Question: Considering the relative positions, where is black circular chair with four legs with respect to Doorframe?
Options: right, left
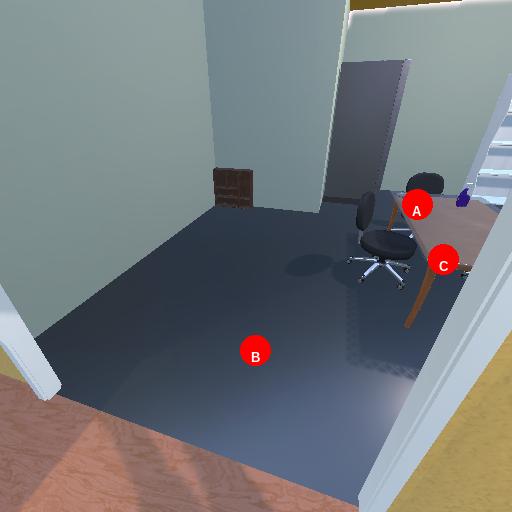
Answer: right